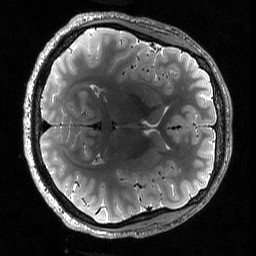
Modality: T2w
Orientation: axial
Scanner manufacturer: siemens
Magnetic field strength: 3 T
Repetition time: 3.2 s
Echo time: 0.565 s